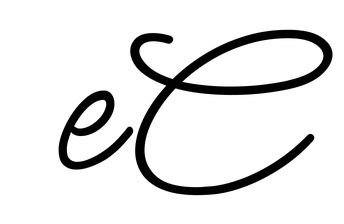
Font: MeowScript-Regular